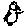
Label: bird